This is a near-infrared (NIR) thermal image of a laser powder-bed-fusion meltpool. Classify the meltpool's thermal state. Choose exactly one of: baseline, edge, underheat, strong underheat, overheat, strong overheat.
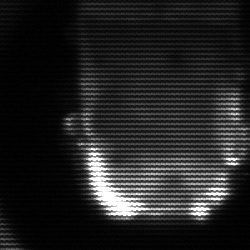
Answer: baseline